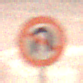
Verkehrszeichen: VerbotWenden
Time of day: Night
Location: Outdoor (Urban)
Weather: Overcast
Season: Winter
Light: Artificial